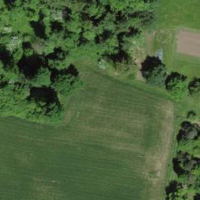
EUNIS habitat code: 52
Species observed at this site:
Cuculus canorus